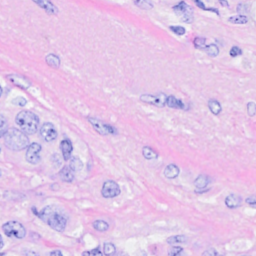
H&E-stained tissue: Breast